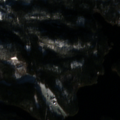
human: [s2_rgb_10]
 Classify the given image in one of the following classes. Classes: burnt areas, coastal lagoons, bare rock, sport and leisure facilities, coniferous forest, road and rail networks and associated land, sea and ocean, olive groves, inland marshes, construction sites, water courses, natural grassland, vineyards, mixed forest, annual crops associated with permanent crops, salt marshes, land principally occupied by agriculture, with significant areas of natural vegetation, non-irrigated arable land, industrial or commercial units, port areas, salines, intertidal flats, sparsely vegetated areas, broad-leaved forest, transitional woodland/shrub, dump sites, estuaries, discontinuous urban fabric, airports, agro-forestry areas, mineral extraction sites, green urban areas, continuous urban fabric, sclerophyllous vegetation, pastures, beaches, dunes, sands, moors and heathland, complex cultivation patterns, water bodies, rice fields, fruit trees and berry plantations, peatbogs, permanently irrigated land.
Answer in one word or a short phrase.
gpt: coniferous forest, mixed forest, water bodies